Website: crate-barrel
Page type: billing-address
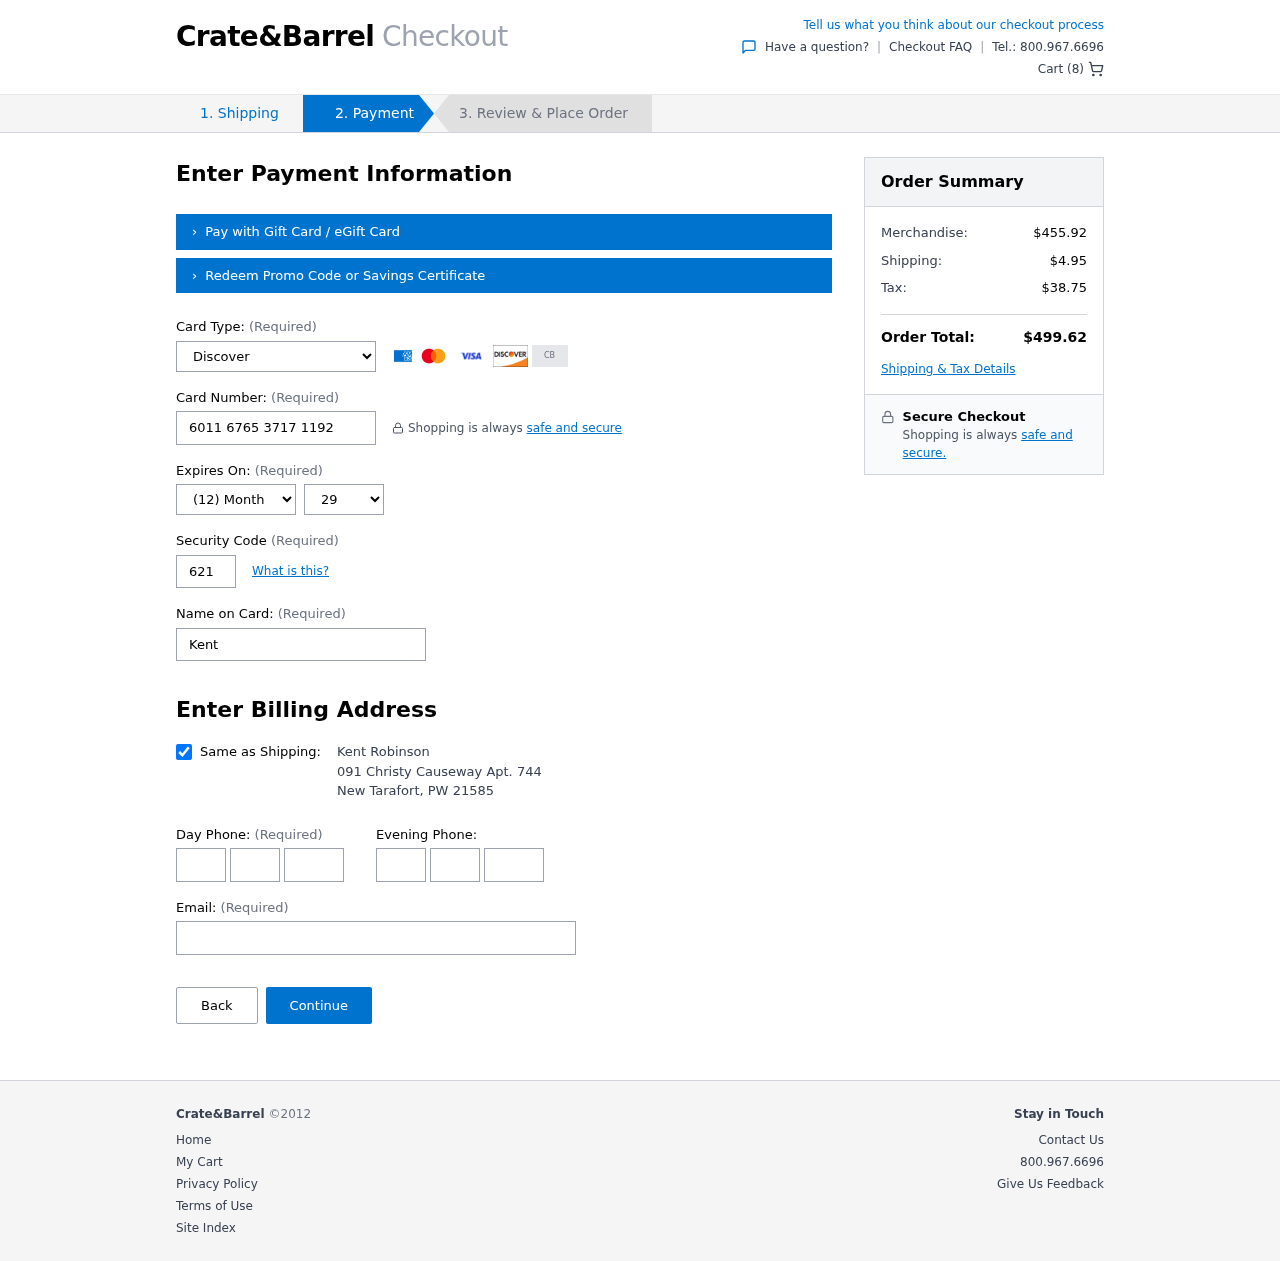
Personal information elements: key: PII_CARD_CVV
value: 621
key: PII_CARD_EXPIRY_MONTH
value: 12
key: PII_CARD_EXPIRY_YEAR
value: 29
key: PII_CARD_NUMBER
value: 6011 6765 3717 1192
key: PII_CARD_TYPE
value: Discover
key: PII_CITY
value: New Tarafort
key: PII_EMAIL
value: krobinson@gmail.com
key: PII_FULLNAME
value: Kent Robinson
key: PII_PHONE_AREA
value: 717
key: PII_PHONE_PREFIX
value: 673
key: PII_PHONE_SUFFIX
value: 3952
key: PII_POSTCODE
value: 21585
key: PII_STATE_ABBR
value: PW
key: PII_STREET
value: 091 Christy Causeway Apt. 744
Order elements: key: ORDER_NUM_ITEMS
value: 8
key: ORDER_SUBTOTAL
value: $455.92
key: ORDER_SHIPPING_COST
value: $4.95
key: ORDER_TAX
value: $38.75
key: ORDER_TOTAL
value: $499.62